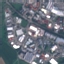
Land use / land cover: Industrial